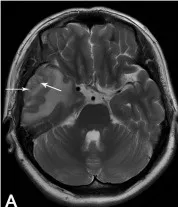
(A) Axial T2-weighted imaging showed multiple heterogeneous hypersignal nodules with central spots of hyposignal (arrows) in the right temporal lobe and significant edema around the lesion.
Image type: radiology (mri)